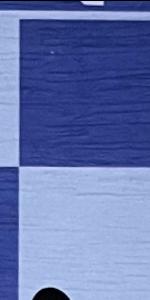
Label: Empty